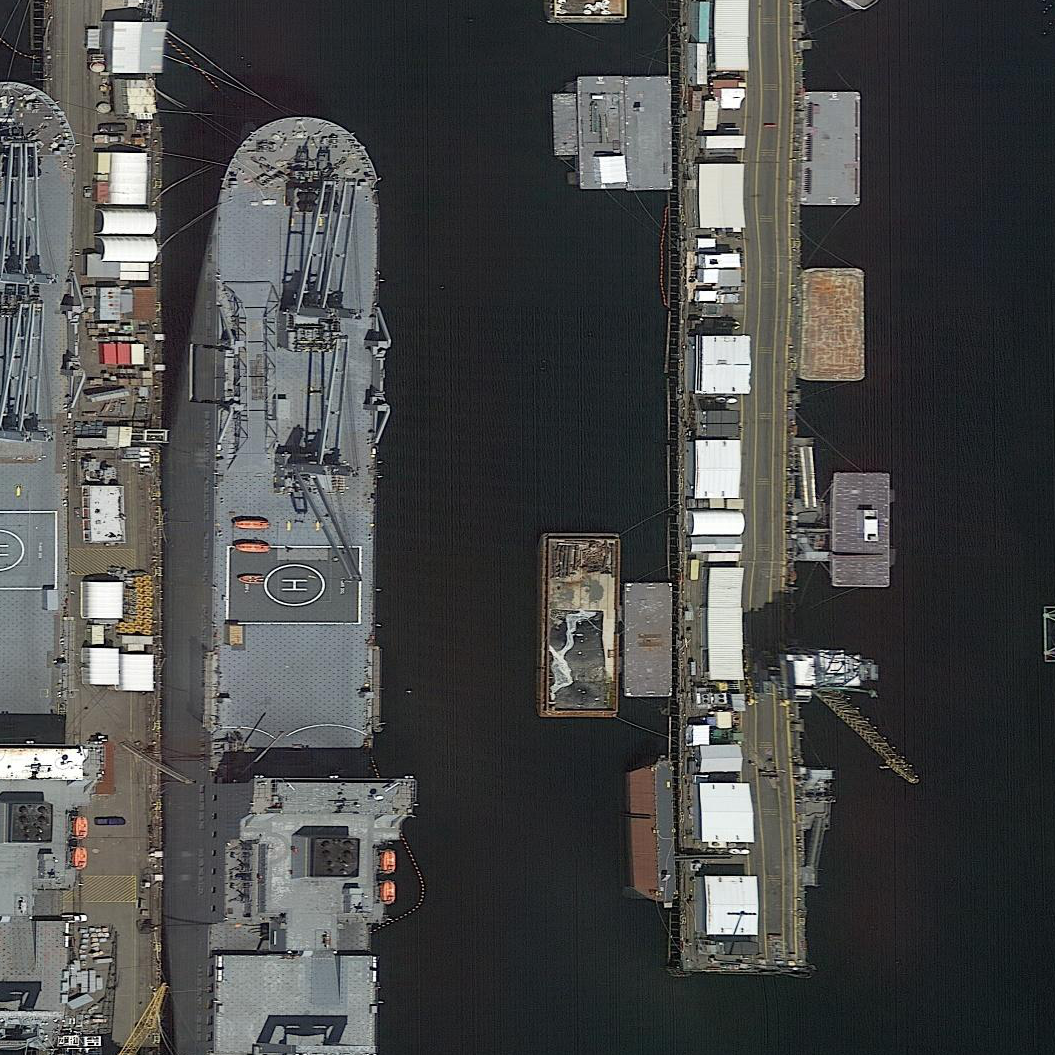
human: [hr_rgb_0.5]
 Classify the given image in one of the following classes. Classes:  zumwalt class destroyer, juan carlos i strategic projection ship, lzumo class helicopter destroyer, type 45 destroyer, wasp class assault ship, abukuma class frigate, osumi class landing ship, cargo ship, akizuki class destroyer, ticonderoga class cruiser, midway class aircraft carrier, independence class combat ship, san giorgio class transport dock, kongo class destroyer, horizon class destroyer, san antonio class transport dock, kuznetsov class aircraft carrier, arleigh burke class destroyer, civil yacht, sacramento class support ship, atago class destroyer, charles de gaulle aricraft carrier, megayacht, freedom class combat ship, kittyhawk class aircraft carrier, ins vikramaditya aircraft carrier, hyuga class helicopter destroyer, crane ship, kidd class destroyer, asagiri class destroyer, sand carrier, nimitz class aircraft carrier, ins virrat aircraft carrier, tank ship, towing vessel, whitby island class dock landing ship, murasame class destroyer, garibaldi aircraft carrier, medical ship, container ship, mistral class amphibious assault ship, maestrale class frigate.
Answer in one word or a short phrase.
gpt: Crane ship